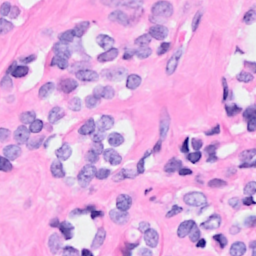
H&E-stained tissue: Breast